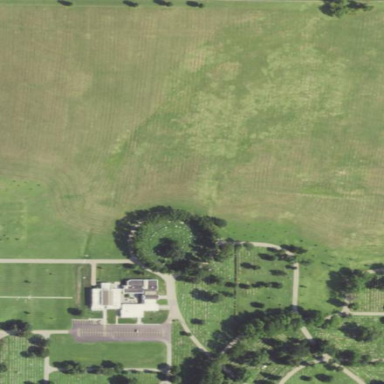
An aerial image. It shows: Wall surrounding cemetery.